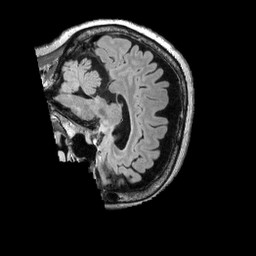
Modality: FLAIR
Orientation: sagittal
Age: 61
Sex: female
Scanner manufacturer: siemens
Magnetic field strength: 3 T
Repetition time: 5 s
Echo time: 0.387 s